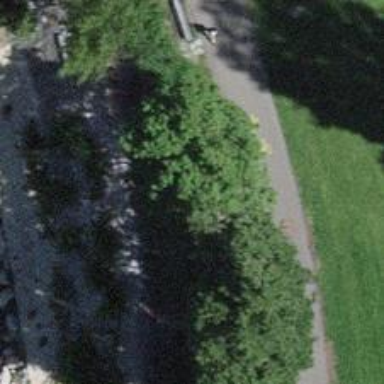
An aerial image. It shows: Deciduous broadleaved tree in park.